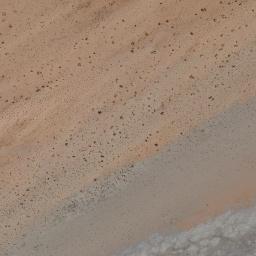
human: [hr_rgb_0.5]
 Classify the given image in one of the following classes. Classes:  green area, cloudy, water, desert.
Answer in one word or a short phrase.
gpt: desert